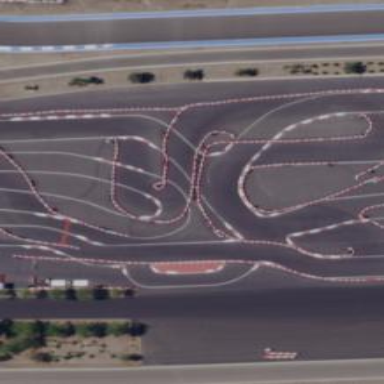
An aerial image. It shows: Karting raceway for sports enthusiasts.